Field crop: tomato
Growth stage: 1
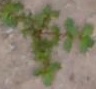
Species: portulaca